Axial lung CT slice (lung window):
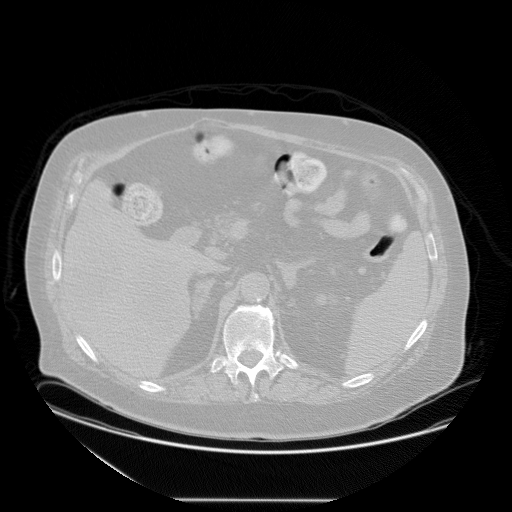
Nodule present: no